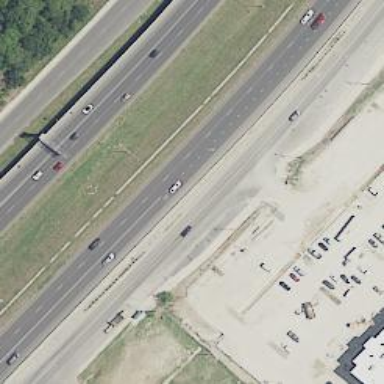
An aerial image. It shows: Secondary road with asphalt surface and frontage road.